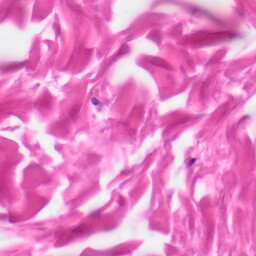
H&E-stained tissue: Skin